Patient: sex F, age 74
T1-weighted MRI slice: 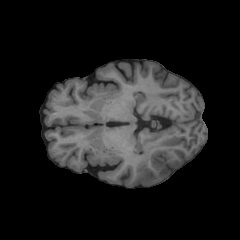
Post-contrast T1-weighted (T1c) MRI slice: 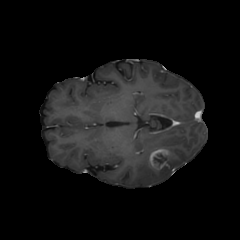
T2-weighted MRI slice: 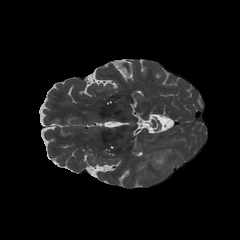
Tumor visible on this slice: yes
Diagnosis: Glioblastoma, IDH-wildtype
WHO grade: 4